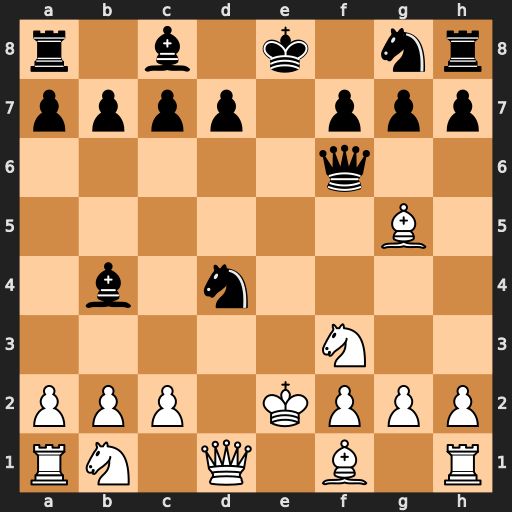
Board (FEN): r1b1k1nr/pppp1ppp/5q2/6B1/1b1n4/5N2/PPP1KPPP/RN1Q1B1R
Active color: w
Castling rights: kq
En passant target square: -
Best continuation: Qxd4 Qxd4 Nxd4